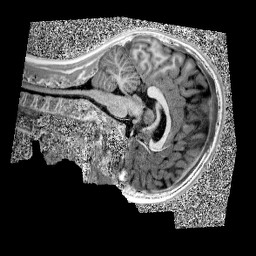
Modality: UNIT1
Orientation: sagittal
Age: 10
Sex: male
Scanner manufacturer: siemens
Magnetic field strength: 3 T
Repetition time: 4 s
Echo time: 0.00299 s